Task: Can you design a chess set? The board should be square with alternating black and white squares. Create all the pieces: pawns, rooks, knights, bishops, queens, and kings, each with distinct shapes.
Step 1063:
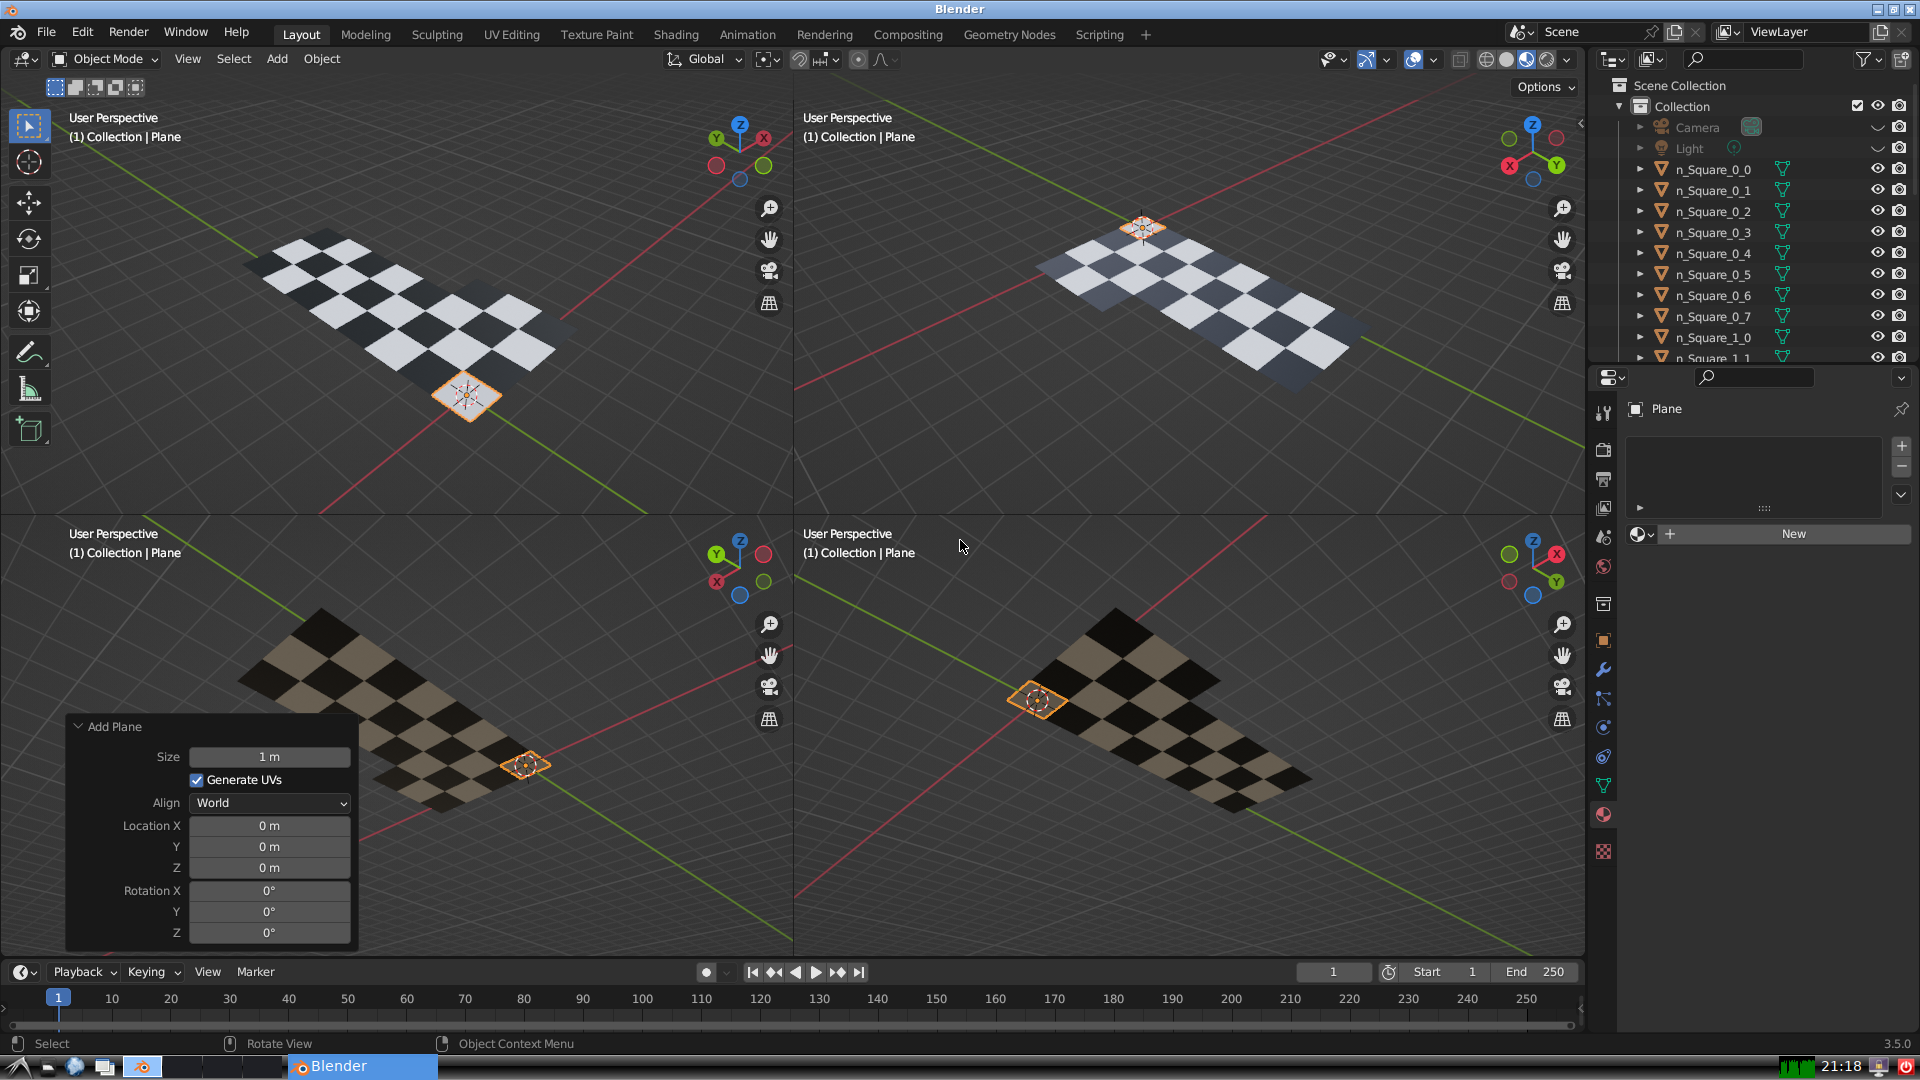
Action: {"mouse_move": [270, 826]}